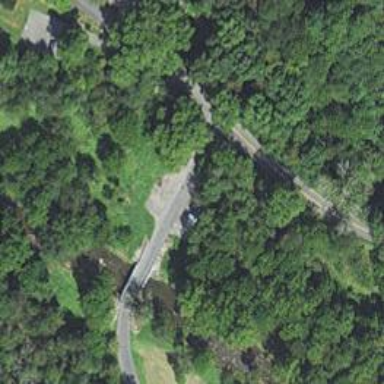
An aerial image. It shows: Residential road with asphalt surface that crosses over slab bridge.